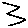
Label: zigzag